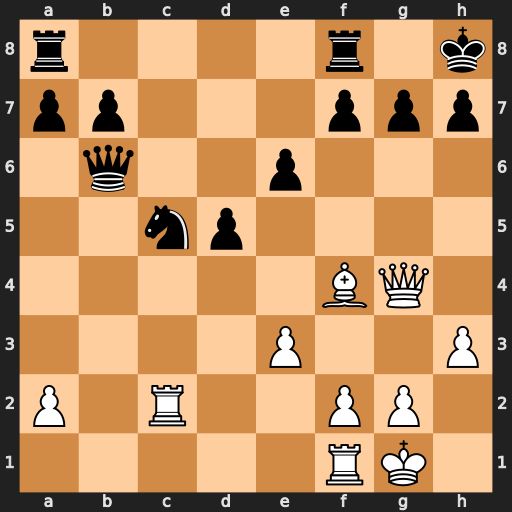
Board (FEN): r4r1k/pp3ppp/1q2p3/2np4/5BQ1/4P2P/P1R2PP1/5RK1
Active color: w
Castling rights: -
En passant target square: -
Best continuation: Be5 f6 Bd4 Rfc8 Rfc1